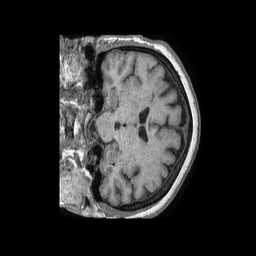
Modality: T1w
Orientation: coronal
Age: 67
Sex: female
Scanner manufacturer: philips
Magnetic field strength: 1.5 T
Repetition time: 0.008103 s
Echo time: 0.003768 s